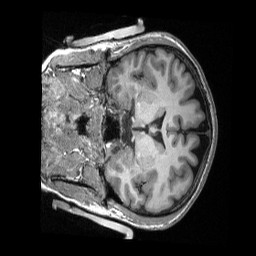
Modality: T1w
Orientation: coronal
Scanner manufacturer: siemens
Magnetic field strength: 3 T
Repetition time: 2.3 s
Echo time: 0.00308 s